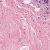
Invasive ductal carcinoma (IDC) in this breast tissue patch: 0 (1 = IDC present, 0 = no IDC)